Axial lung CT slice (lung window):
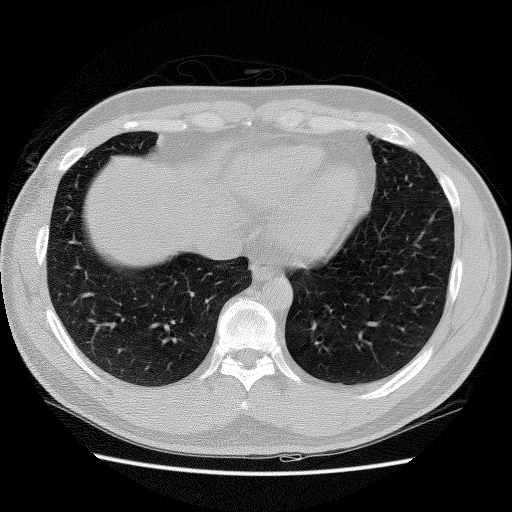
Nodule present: no